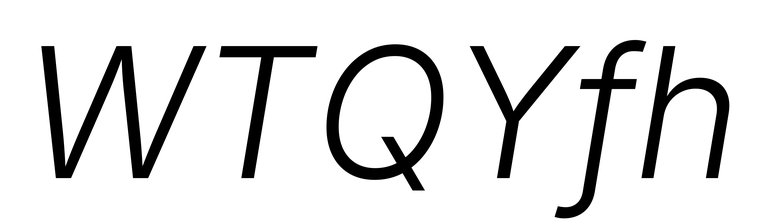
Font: Inter-Italic_Light_Italic